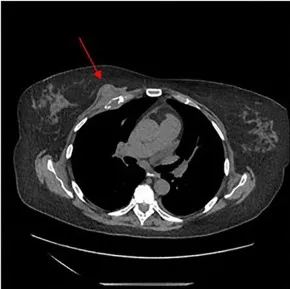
Computed tomography images of disseminated coccidioidomycosis lesions. , the chest wall mass in December 2020.
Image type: radiology (ct)